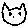
Label: cat